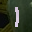
Label: 1